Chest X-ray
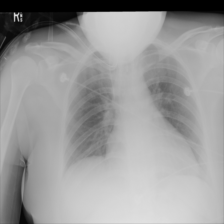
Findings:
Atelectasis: negative
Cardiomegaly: negative
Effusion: negative
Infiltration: negative
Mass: negative
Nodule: negative
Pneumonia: negative
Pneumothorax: negative
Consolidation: negative
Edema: negative
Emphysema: negative
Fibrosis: negative
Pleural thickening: negative
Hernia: negative